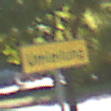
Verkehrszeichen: Umleitungsankuendigung
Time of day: Midday
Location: Outdoor (Urban)
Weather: Clear
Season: NotSpecified
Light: Natural